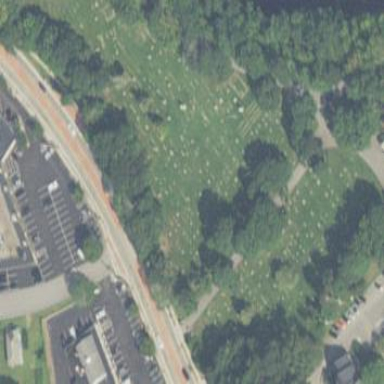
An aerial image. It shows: Cemetery.